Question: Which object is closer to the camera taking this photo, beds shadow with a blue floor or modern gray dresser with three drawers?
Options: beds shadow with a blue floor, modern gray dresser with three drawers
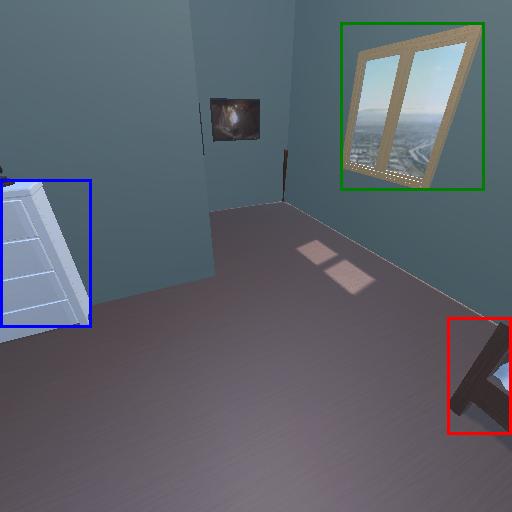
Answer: beds shadow with a blue floor